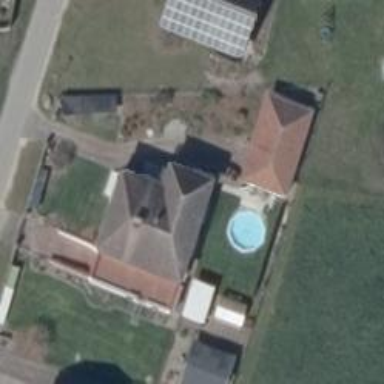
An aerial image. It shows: Swimming pool located in leisure land.